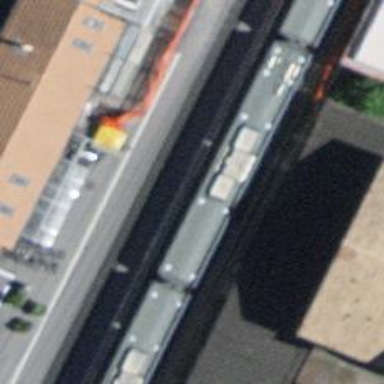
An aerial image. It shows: Public transport stop position.